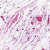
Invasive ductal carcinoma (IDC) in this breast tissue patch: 0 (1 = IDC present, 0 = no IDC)